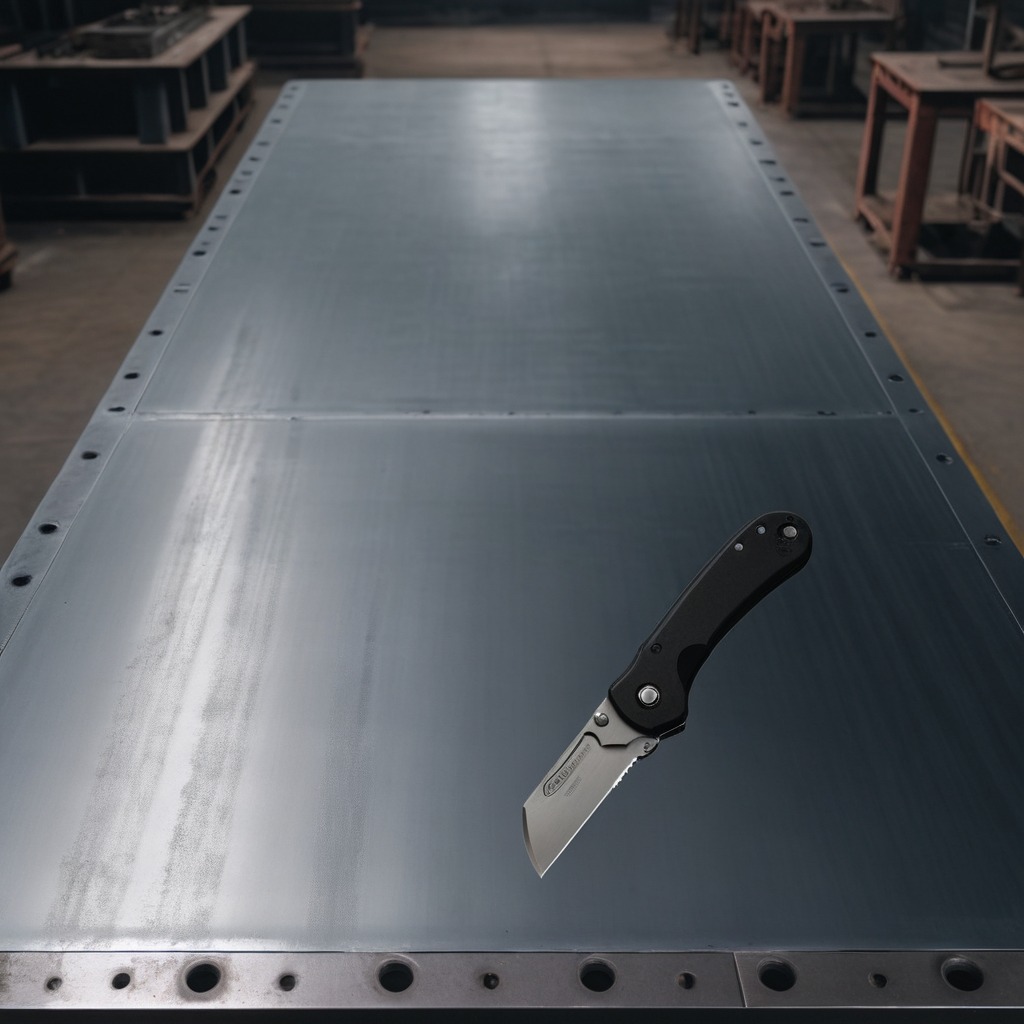
A utility knife is lying on the cold steel table in a mining workshop.